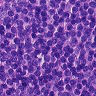
Metastatic tissue present: no